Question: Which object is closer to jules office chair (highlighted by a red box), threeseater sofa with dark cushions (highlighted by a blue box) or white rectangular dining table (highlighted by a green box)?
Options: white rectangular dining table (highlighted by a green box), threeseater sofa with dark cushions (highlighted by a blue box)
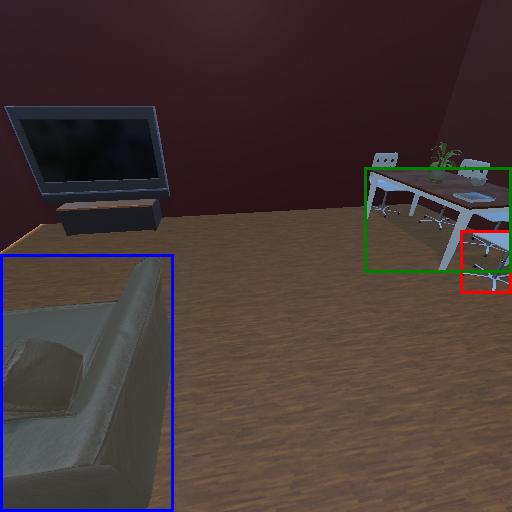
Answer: white rectangular dining table (highlighted by a green box)